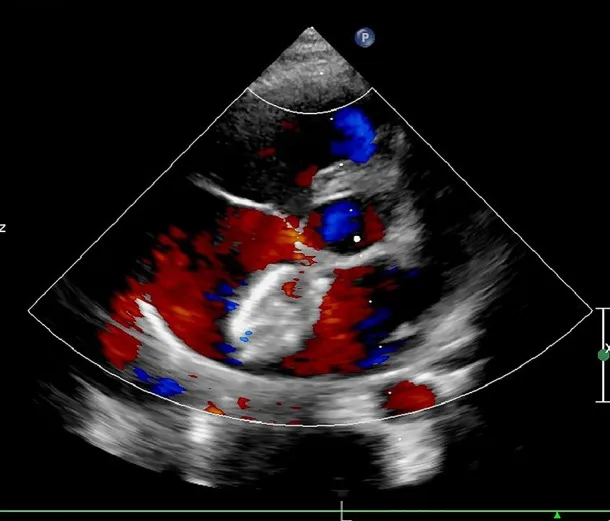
Transthoracic echocardiography at 1-month post-procedure showed that the thrombus was completely absorbed.
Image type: radiology (ultrasound)